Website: ulta-beauty
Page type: account-selection
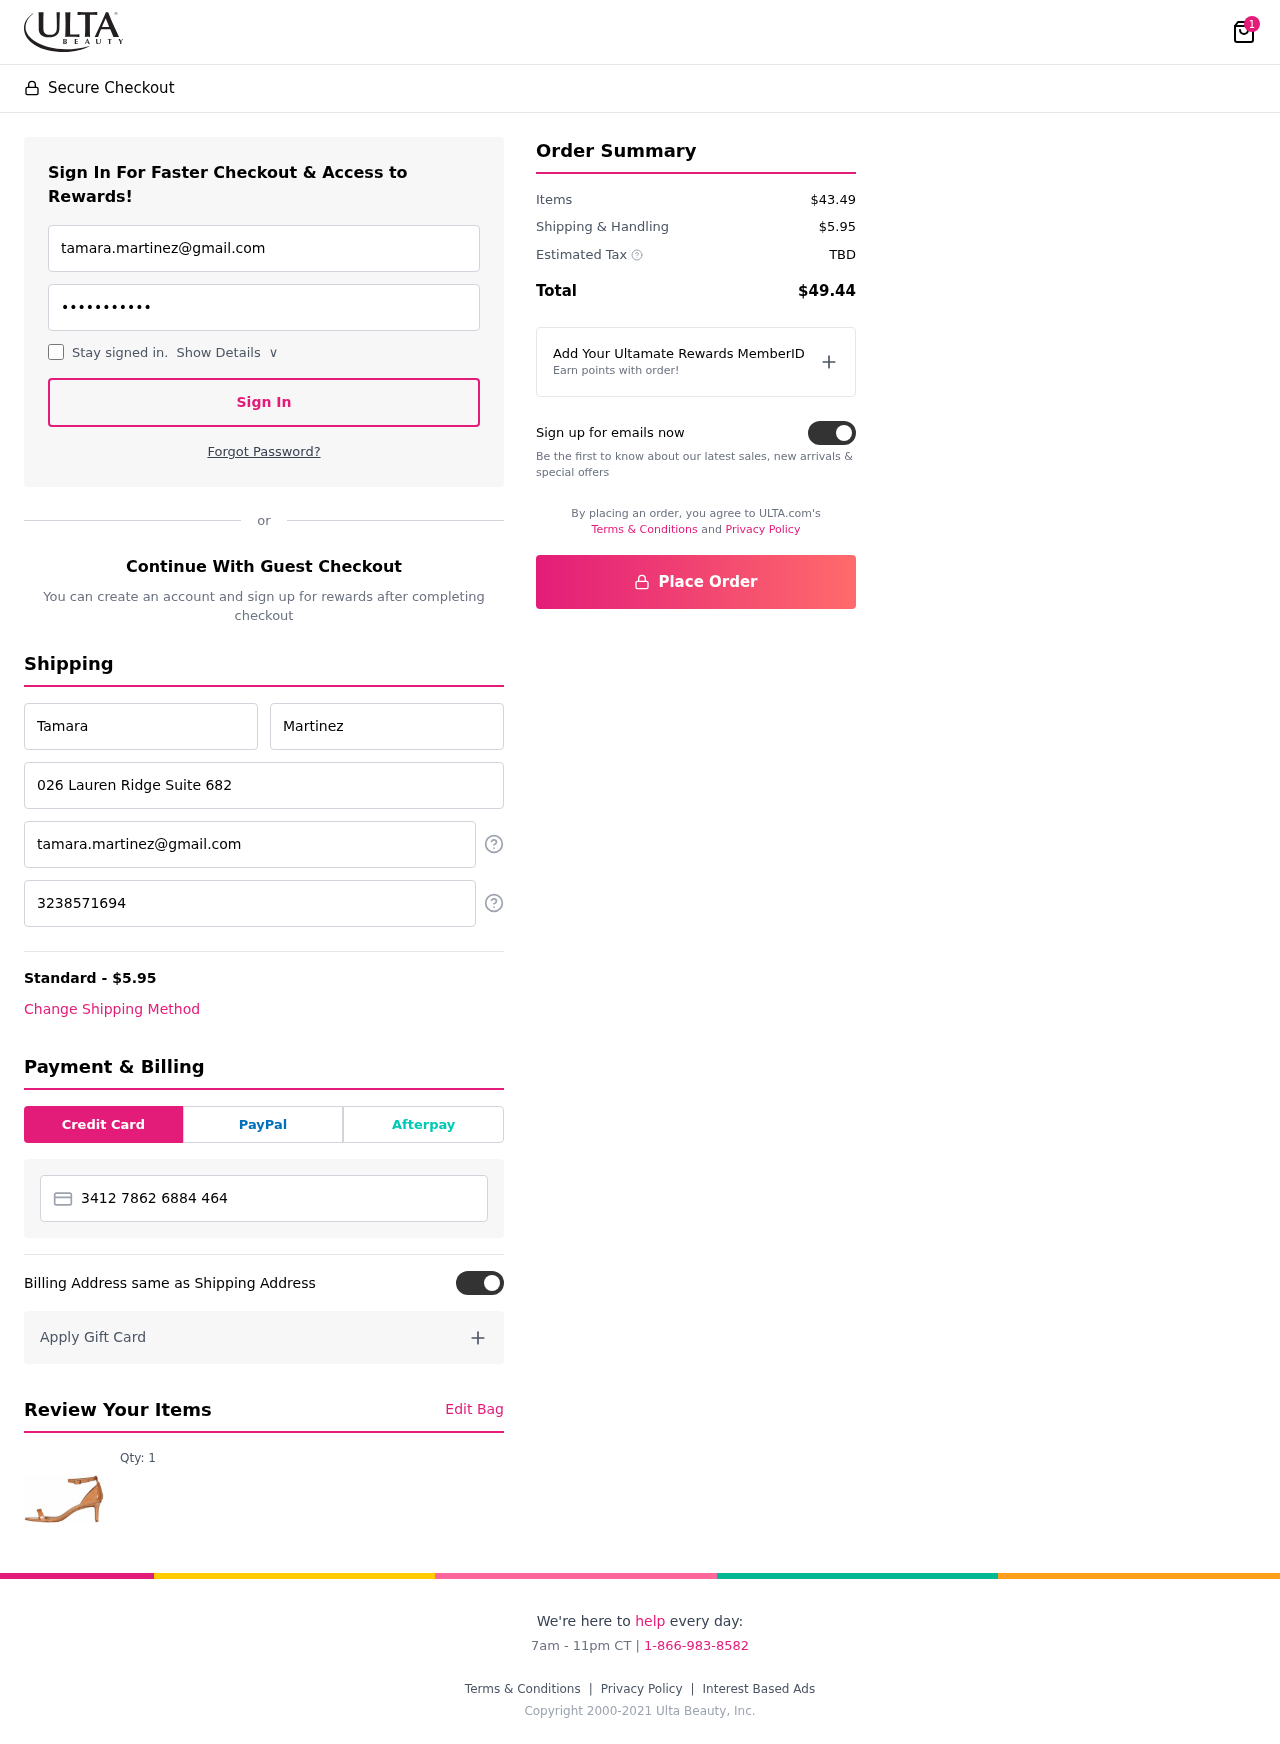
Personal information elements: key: PII_CARD_NUMBER
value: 3412 7862 6884 464
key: PII_EMAIL
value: tamara.martinez@gmail.com
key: PII_EMAIL2
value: tamara.martinez@gmail.com
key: PII_FIRSTNAME
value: Tamara
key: PII_LASTNAME
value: Martinez
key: PII_PHONE
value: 3238571694
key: PII_STREET
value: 026 Lauren Ridge Suite 682
Product elements: key: PRODUCT1_QUANTITY
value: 1
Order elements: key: ORDER_NUM_ITEMS
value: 1
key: ORDER_SHIPPING_COST
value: $5.95
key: ORDER_SUBTOTAL
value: $43.49
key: ORDER_TAX
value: TBD
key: ORDER_TOTAL
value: $49.44